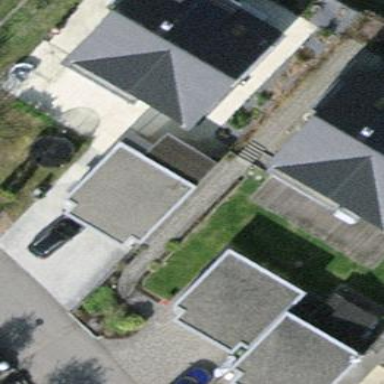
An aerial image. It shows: Garage building.